Interaction volume radius: 5 \u00c5
Interaction volume height: 25 \u00c5
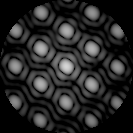
Disorder parameter: 0.05609